Question: I'm trying to do something pretty simply; change the border colour of an input. In both IE11 and latest stable Chrome, changing the color also changes how it looks (appears 3D/thicker):

If I try "1px solid red" then the border looks the same, but the size changes!
1. Why does changing the colour seem to do more than just change the colour
2. How can I just change the colour without changing anything else (style, thickness, spacing, size, etc.)
I've tried messing with border-width and other properties, but none of them result in the exact same size/spacing as the default with only the colour changed :(
<URL>
'''
<input type="text" value="Default" />
<input type="text" style="border: 1px solid red" />
'''
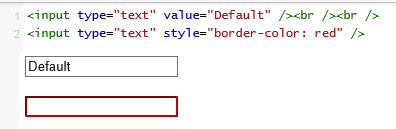
Answer: In IE11 and Chrome, this got me matching boxes.
As for ... browsers will be browsers?
'''
<input type="text" value="Default" />
<input type="text" value="Default" style="padding: 2px 1px; border: 1px solid red" />
'''
<URL>
After further investigation, it becomes apparent this might happen:
<URL>